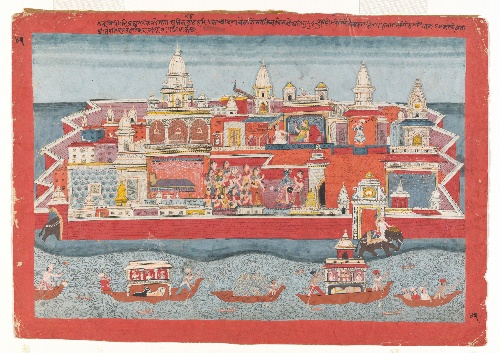
Date: ca. 1775–1800
Object type: Folio
Classification: Paintings
Medium: Watercolor and ink on paper
Culture: Nepal
Period: Shah period (1768–2008)
Dimensions: Sheet: 14 3/8 × 20 1/2 in. (36.5 × 52 cm)
Department: Asian Art
Credit line: Purchase, Friends of Asian Art Gifts, 2019
Accession year: 2019
Repository: Metropolitan Museum of Art, New York, NY